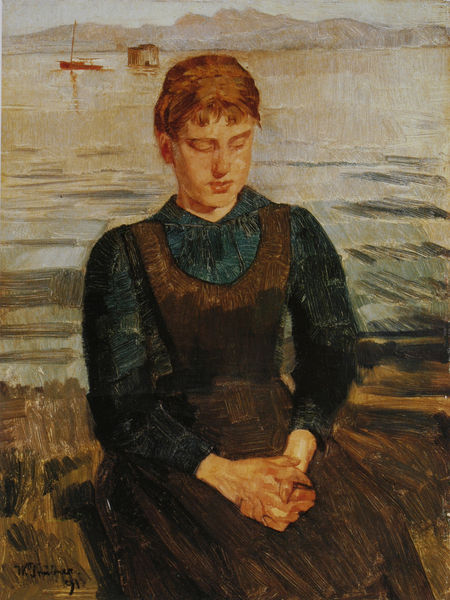
Titel: Frau am Chiemsee
Künstler: Heinrich Wilhelm Trübner
Institution: (Privatbesitz)
Schlagwörter: berg, blau, felsen, gemälde, himmel, mann, meer, schatten, wasser, weiß, fluss, grob, grün, impressionismus, landschaft, mädchen, ocker, sand, see, sitzen, ufer, abend, braun, frau, grau, hintergrund, kleid, licht, mund, stroh, stuhl, türkis, blick, haus, rot, wiese, beige, expressionismus, malerei, rock, hose, jung, augen, bluse, bildnis, hände, portrait, porträt, signatur, öl, feld, horizont, natur, spiegelung, gewässer, hütte, boden, insel, haare, realismus, sitzend, lippen, traurig, boot, turm, schürze, küste, magd, schiff, segelboot, strand, wellen, schlafen, mast, segelschiff, bäuerin, berge, gebirge, bergkette, van gogh, blue, hands, oil, red, white, black, blouse, collar, dark, dress, einfach, face, female, gefaltet, gray, green, grey, hair, lady, nose, painting, seated, sit, sitting, skirt, symbolism, woman, yellow, streng, oil painting, brown, gesenkt, junge frau, nachdenklich, geschlossen, bauer, rothaarig, denken, geld, vermeer, beten, gebet, schoss, hand, körperschatten, sad, cloud, clouds, sky, tree, ankern, background, boat, boat house, building, clenched, crossed, ear, field, folded, fsignatur, girl, gsicht, head, hill, hills, house, jumper, lake, landscape, lap, mountain, mountains, nature, netherlands, niedergeschlagen, ocean, orange, peasant, readhead, red hair, scandanavia, sea, seated woman, ship, shore, trägerkleid, water, waves, young, distance, landscahft, sun, chiemsee, eyes, grass, light, reeds, river, impressionism, chin, mouth, cross, boats, seascape, wind, ground, signature, thinking, hut, apron, impressionist, fingers, mourning, beautiful, brush, brushstrokes, calm, figure, ginger, lips, redhead, sunset, canvas, bank, worker, fru, shirt, waiting, praying, strokes, bangs, pinafore, short, pensive, date, riverside, ugly, tired, folded hands, ripples, auburn, thoughtful, boar, dreary, sail boat, shed, fisher, marine, baot, brown dress, blie, bule, closed, clasped hands, cute, patience, grim, hands clasped, bäuerein, thoughts, sittiing, clasped, swa, hed hair, unhappy, thiking, blosue, woman seating by the beach, testing, sid, sorrows, averted gaze, looking downward, what am i doing with my life?, mountains building, down cast